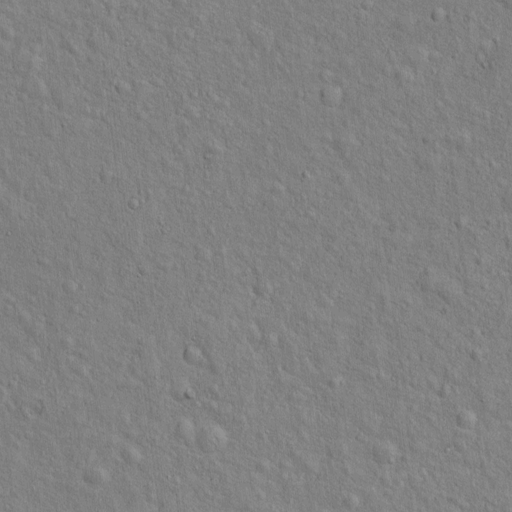
Classes present: Background